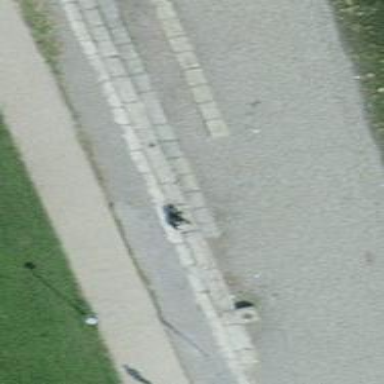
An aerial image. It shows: Retaining wall.